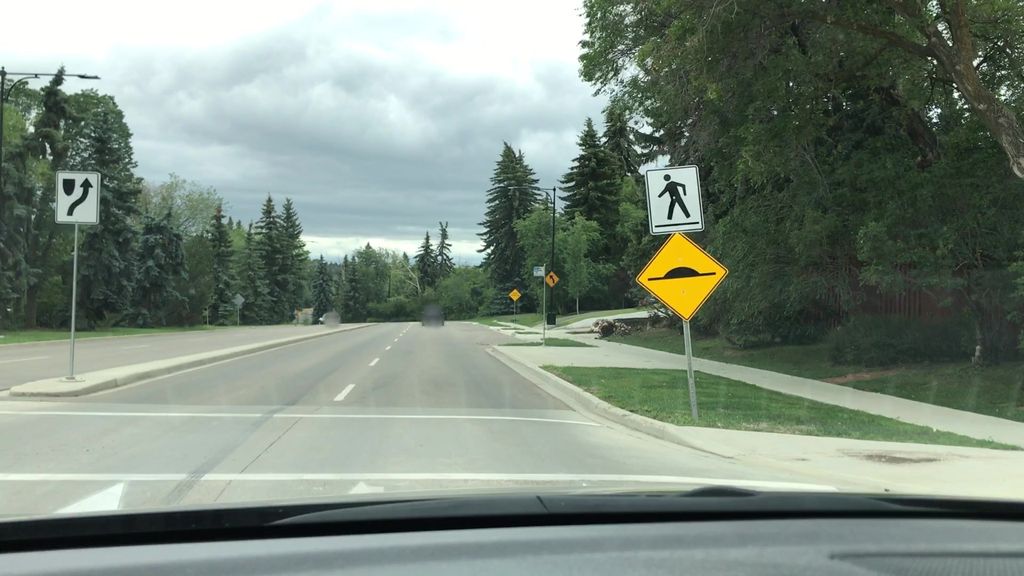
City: edmonton